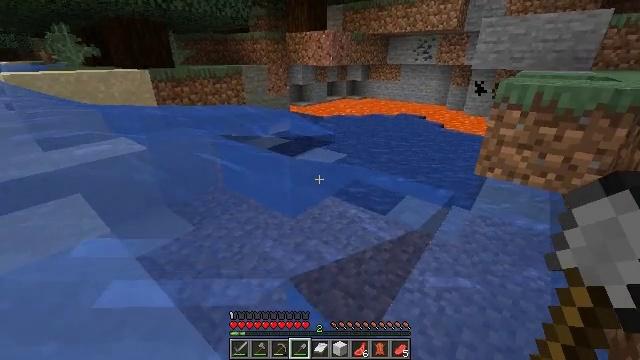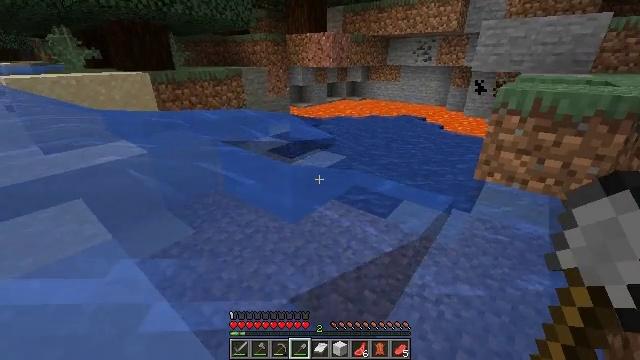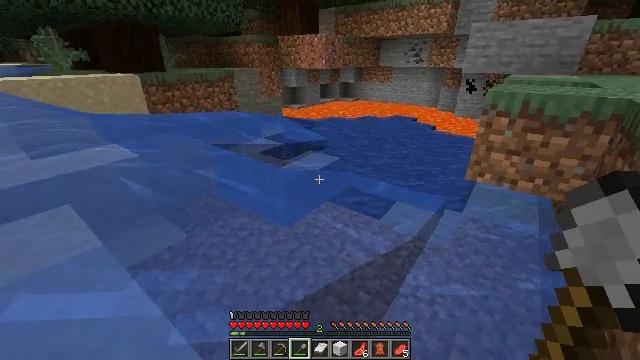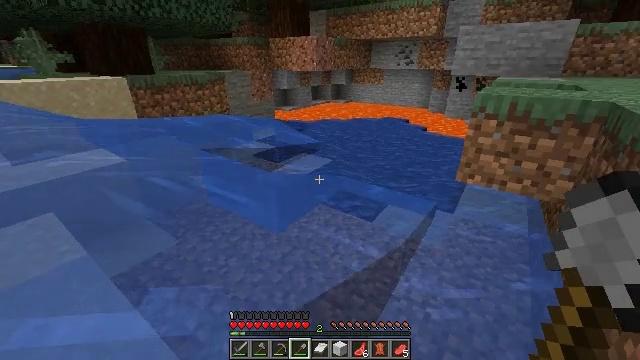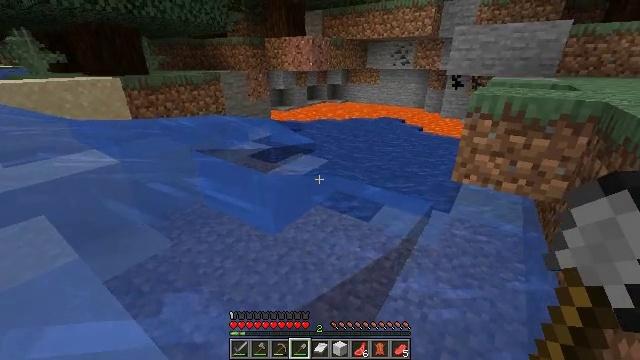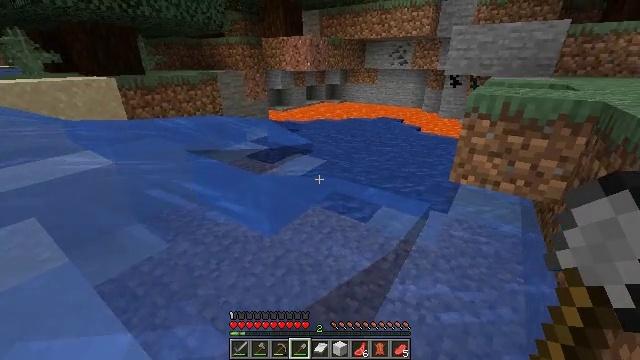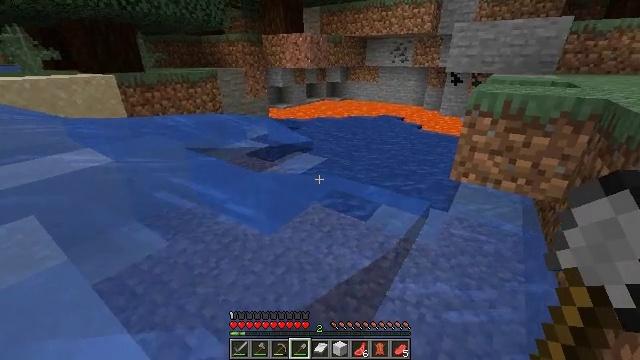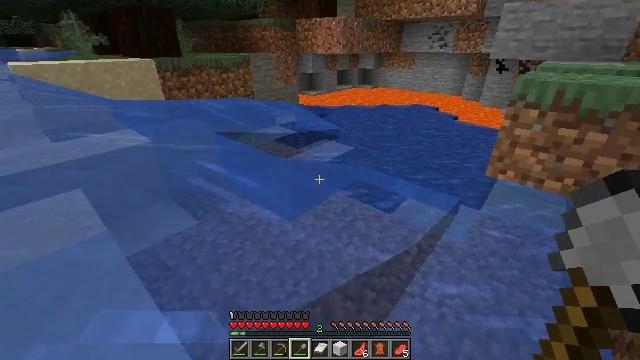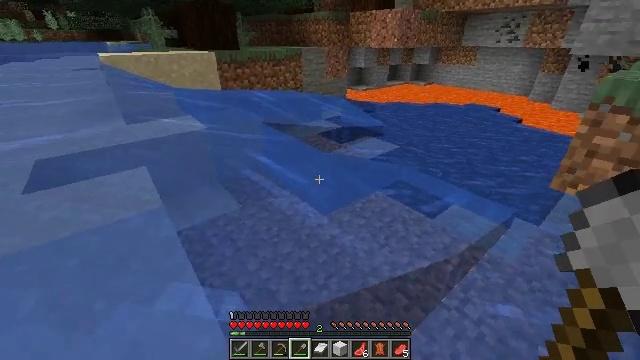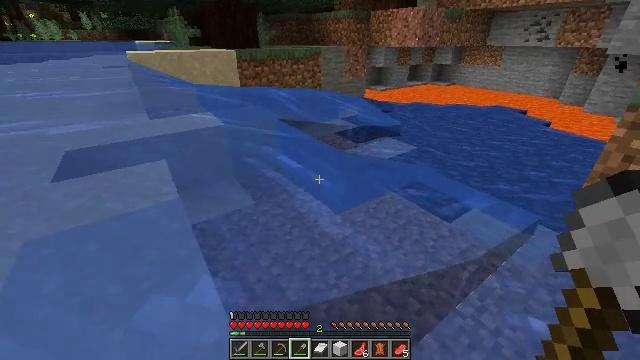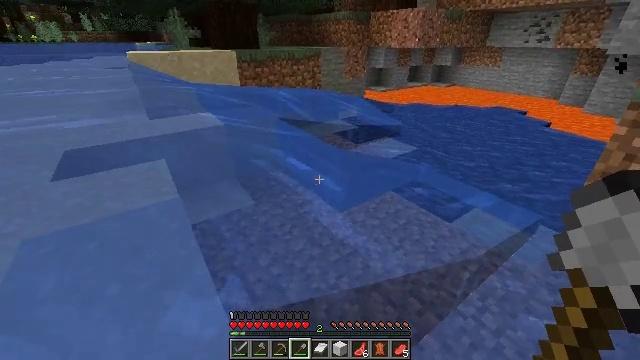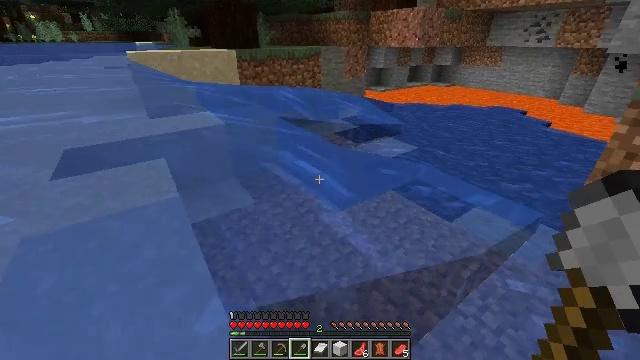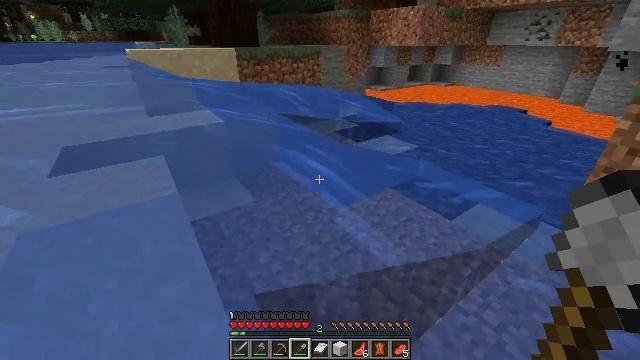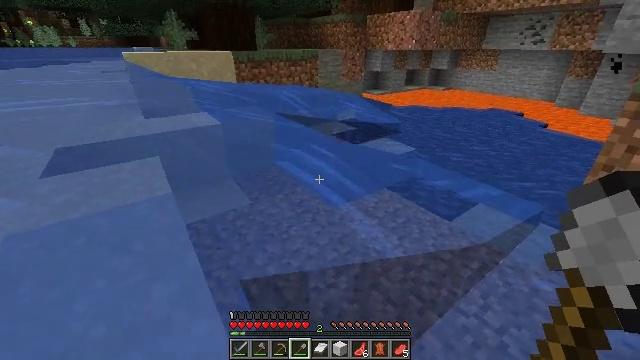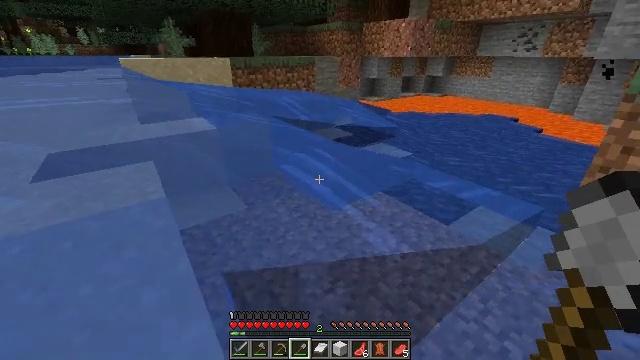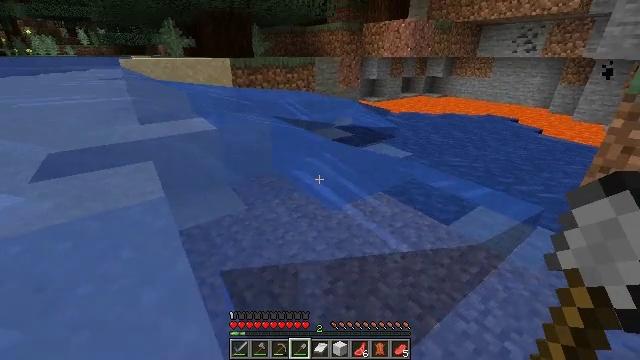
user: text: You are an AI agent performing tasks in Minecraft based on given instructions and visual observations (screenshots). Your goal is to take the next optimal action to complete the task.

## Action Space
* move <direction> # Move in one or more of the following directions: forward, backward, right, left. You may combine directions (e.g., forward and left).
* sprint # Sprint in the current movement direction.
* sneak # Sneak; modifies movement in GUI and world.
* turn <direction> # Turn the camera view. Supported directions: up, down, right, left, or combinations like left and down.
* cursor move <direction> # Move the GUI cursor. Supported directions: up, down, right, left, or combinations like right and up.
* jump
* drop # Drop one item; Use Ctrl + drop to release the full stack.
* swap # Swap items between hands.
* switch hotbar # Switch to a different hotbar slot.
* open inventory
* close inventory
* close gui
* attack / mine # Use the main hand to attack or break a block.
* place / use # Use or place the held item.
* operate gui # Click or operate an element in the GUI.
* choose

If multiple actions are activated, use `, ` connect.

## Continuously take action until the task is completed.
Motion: motion action
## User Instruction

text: Mine the clay from the riverbed.
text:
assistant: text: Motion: move forward and move left
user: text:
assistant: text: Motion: move forward and move left, turn right
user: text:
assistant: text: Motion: move forward and move left, turn right
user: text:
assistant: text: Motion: move forward and move left
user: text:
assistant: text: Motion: move forward and move left
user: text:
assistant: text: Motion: move forward and move left
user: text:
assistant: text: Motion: move forward and move left, turn left and down
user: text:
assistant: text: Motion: move left, turn left and down
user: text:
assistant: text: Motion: move left, turn left
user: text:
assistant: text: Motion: move left
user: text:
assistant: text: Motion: move forward and move left
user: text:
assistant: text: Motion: move forward and move left
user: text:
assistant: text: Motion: move forward and move left, turn up
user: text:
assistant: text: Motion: move forward and move left, turn up
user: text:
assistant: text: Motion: move forward and move left
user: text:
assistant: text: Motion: move forward, turn up
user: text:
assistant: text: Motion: move forward, turn left and up
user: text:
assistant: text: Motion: move forward, turn left
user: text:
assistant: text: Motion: move forward, turn left
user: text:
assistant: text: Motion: move forward, turn left
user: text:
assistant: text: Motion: move forward, turn left
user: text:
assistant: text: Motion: move forward
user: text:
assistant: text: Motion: move forward
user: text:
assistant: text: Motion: move forward
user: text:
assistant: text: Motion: move forward
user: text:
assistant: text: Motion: move forward
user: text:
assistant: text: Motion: move forward
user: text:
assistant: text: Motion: move forward
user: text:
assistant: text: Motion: move forward
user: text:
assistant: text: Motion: move forward, jump